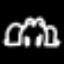
Label: frog